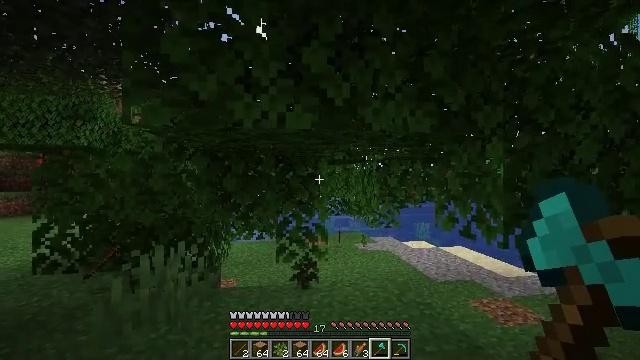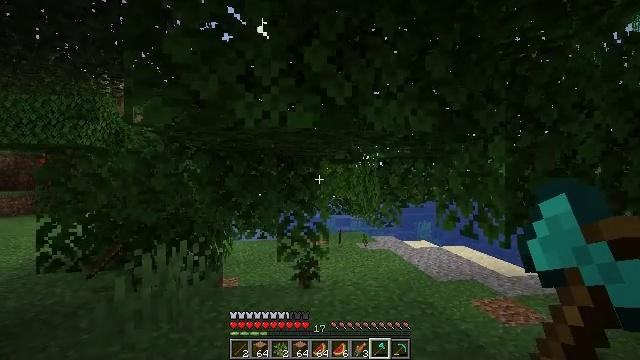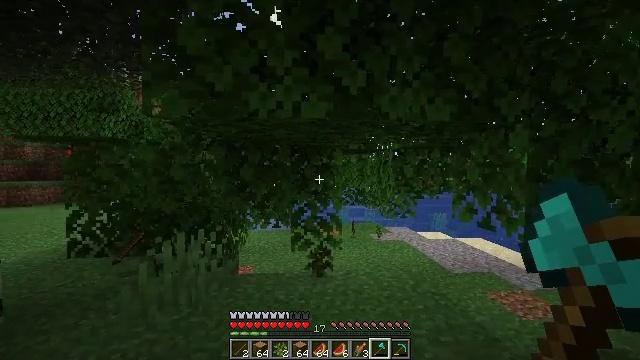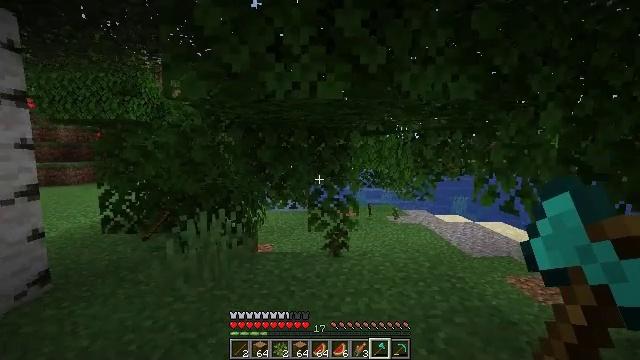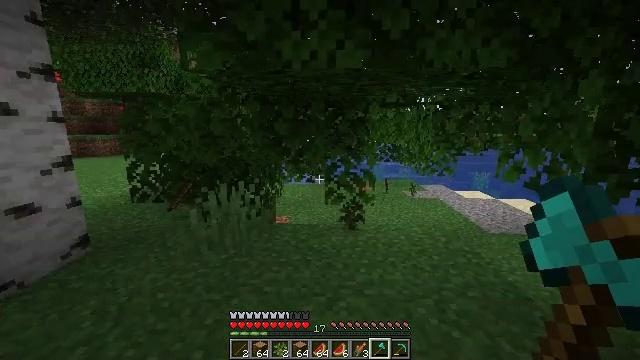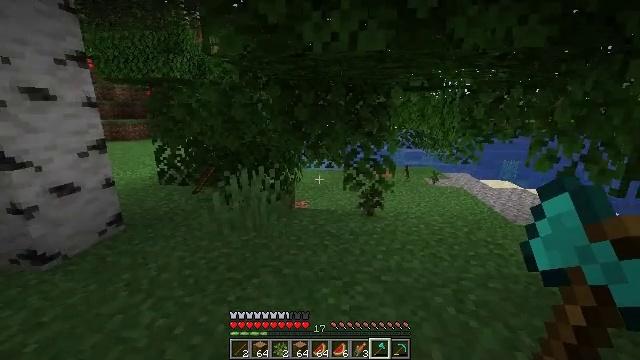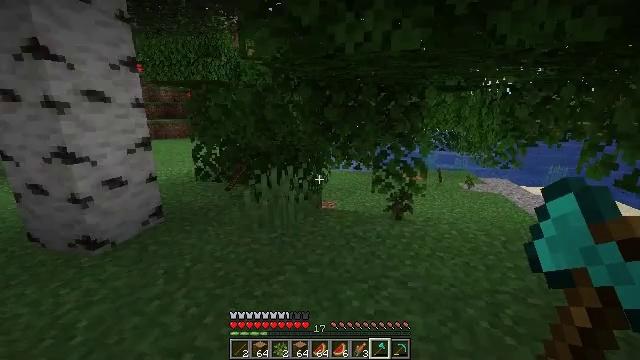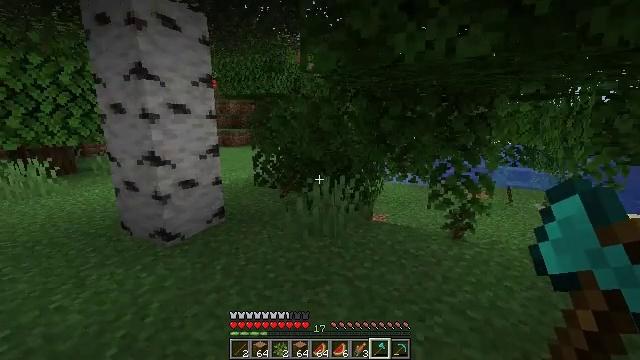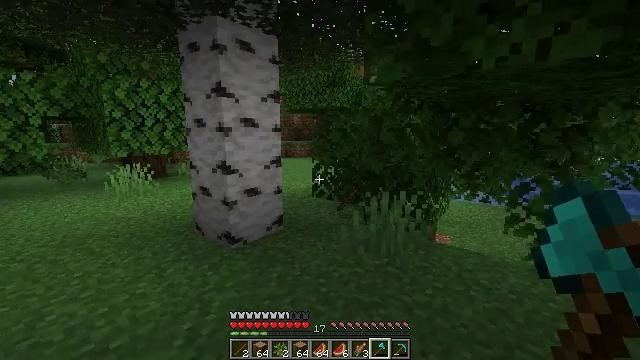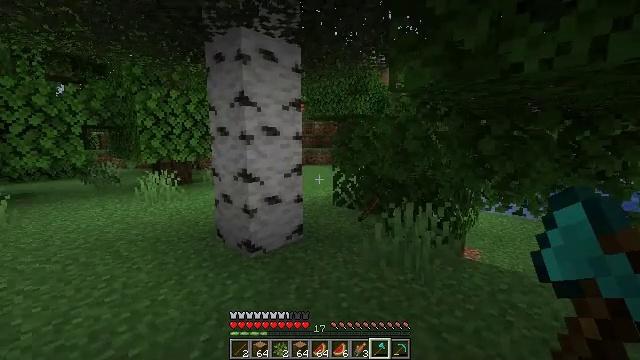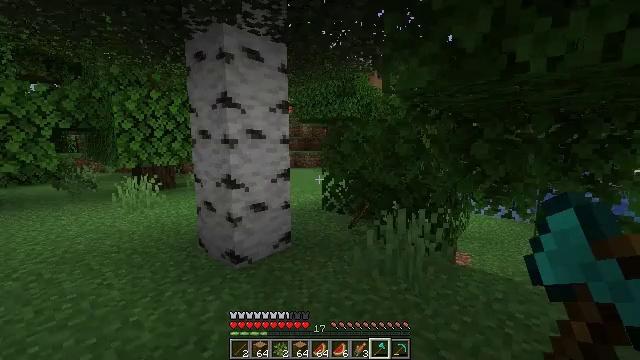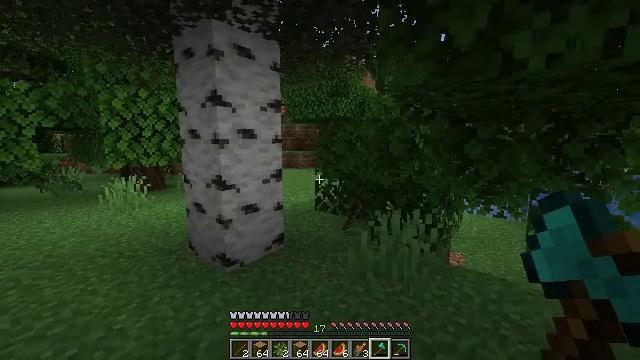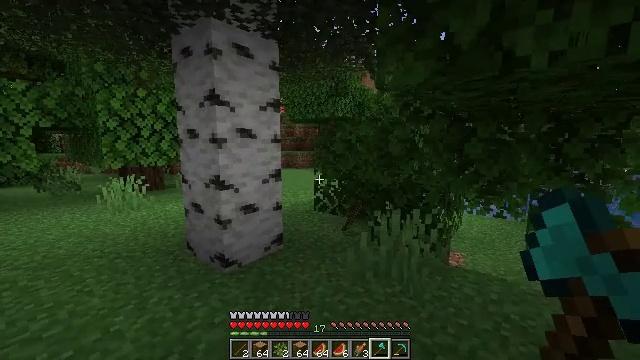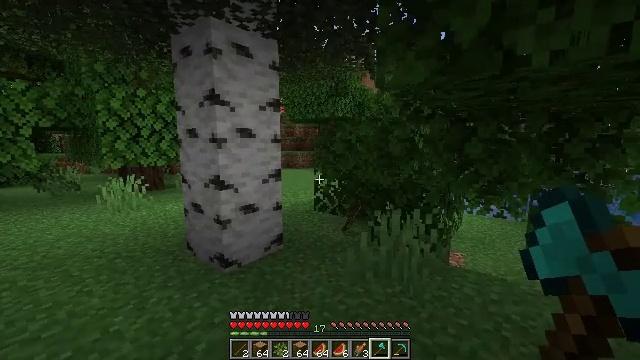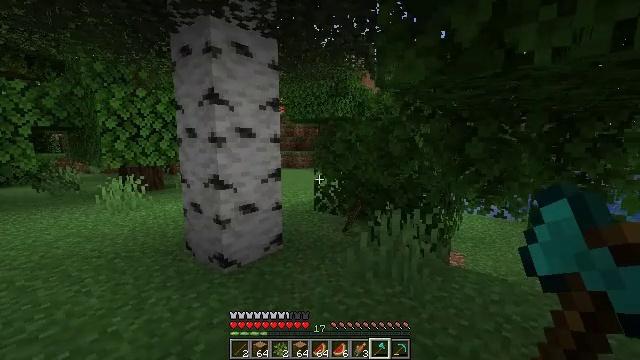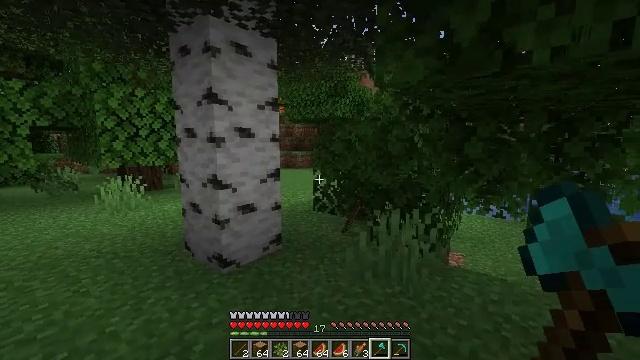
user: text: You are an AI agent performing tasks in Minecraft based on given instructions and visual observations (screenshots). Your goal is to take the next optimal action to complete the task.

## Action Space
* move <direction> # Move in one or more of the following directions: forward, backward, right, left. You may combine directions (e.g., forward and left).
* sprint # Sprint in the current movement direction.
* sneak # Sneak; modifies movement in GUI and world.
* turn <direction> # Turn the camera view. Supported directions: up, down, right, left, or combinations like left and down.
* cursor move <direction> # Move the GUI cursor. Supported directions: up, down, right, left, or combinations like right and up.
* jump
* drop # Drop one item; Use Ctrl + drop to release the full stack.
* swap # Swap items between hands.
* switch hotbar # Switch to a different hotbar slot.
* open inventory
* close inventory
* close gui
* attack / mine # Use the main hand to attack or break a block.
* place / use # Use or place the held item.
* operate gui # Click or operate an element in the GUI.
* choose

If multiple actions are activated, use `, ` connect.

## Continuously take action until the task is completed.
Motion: motion action
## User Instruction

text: Break the birch log in the forest.
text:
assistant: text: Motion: no_op
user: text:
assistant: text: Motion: turn left and down
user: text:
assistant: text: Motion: turn left and down
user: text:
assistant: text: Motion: turn left and down
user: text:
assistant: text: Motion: turn left and down
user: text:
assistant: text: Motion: turn left
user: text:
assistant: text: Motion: turn left and up
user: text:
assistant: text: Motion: move forward, turn left and up
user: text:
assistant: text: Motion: move forward, turn left and up
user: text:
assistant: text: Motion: turn right
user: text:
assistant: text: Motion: turn right
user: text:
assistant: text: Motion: no_op
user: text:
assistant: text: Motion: no_op
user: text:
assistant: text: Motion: no_op
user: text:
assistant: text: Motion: no_op
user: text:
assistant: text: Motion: no_op
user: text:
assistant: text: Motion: move forward and move left, turn left and up
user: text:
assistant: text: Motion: move forward and move left, turn left
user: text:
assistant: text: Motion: move forward and move left, turn left and up
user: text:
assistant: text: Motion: move forward and move left, turn left and up
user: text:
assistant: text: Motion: move forward and move left, turn left and up
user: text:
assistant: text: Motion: move forward
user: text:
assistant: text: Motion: move forward, attack / mine
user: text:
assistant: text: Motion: move forward, attack / mine
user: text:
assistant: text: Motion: attack / mine
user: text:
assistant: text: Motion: attack / mine
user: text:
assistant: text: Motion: attack / mine
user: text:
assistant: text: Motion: attack / mine
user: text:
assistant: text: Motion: attack / mine
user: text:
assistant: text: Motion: attack / mine